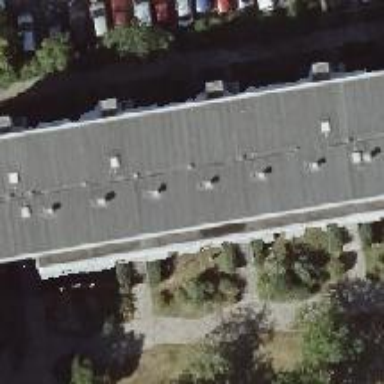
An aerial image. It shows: Apartment building with flat roof.